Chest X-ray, AP view. Patient: 30 years old, sex M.
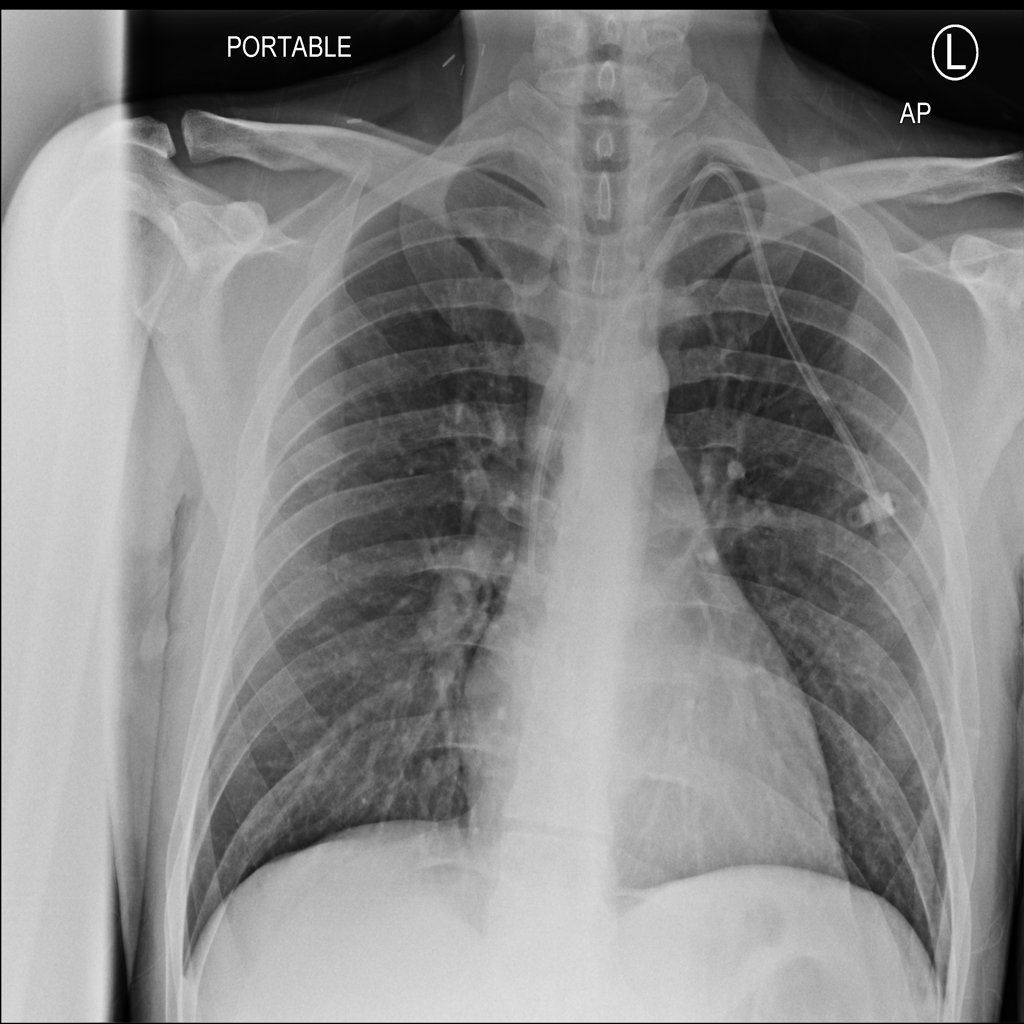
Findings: No Finding